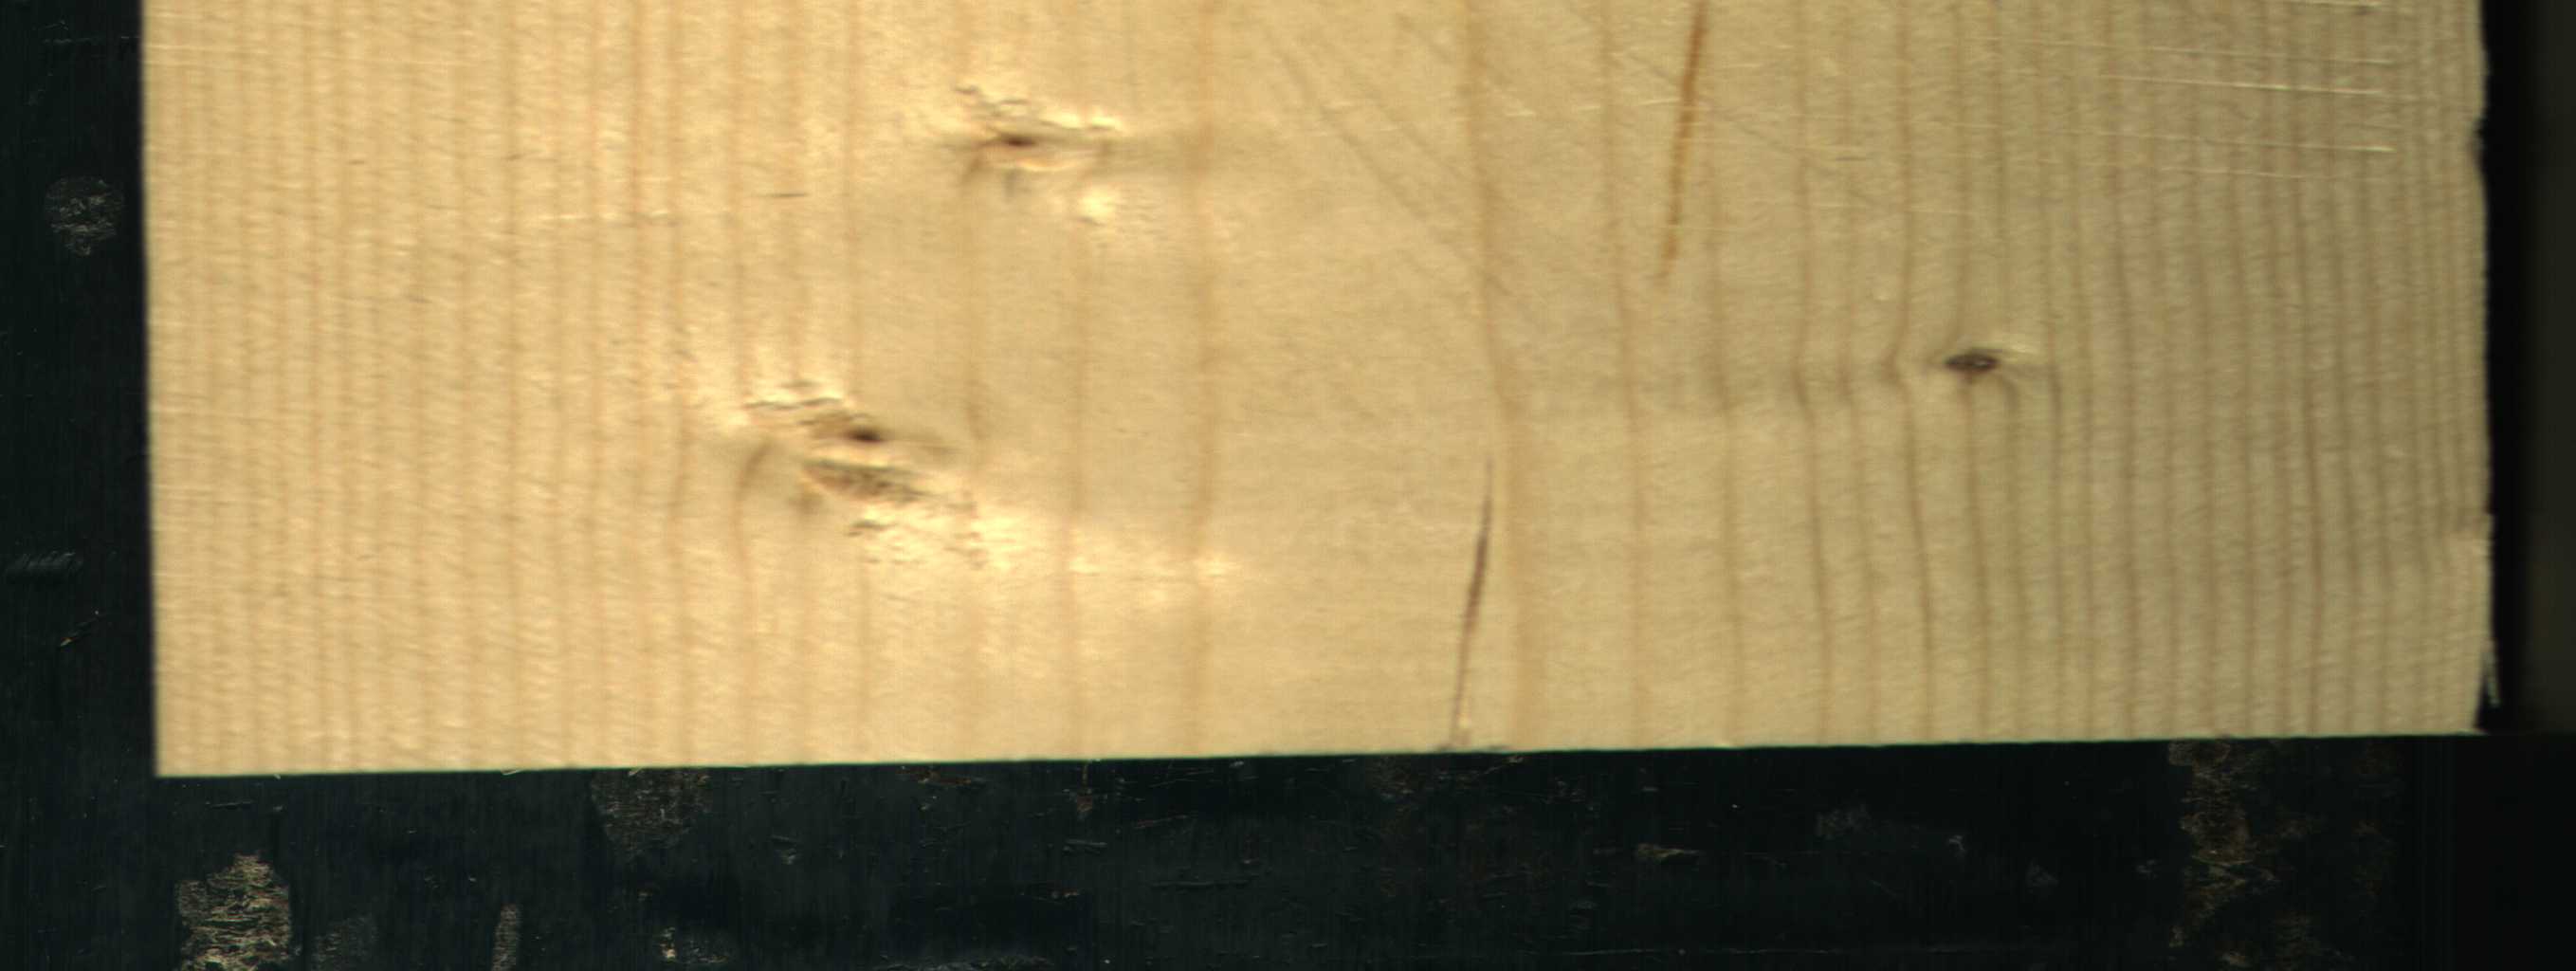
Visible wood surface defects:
Crack
Crack
Live_Knot
Live_Knot
Live_Knot